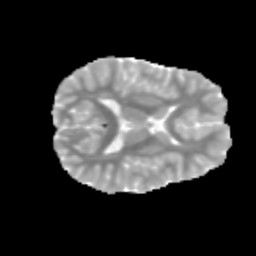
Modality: MD
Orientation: axial
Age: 12
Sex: female
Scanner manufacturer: siemens
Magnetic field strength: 3 T
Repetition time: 3.8 s
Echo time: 0.07 s